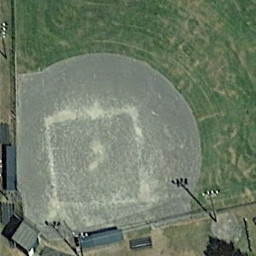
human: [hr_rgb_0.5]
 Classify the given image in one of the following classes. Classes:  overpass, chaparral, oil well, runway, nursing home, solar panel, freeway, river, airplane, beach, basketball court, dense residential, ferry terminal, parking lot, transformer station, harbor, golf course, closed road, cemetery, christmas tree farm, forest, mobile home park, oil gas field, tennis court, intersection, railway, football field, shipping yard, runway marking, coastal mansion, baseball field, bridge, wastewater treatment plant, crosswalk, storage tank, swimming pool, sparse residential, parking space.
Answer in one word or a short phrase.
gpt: baseball field